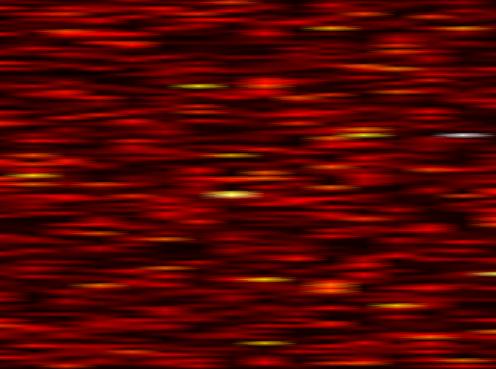
Label: FOFDM